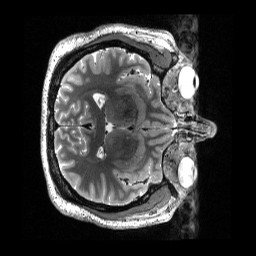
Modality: T2w
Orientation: axial
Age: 31
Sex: male
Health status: ill
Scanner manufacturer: siemens
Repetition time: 3.2 s